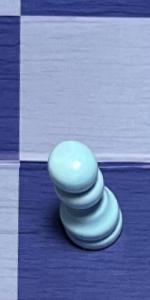
Label: Pawn_White